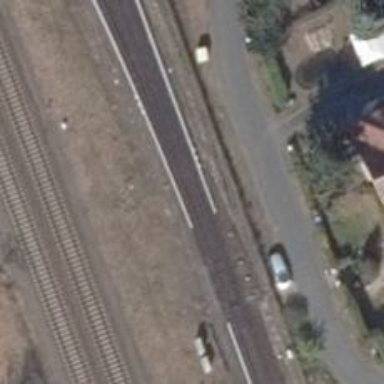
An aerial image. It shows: Railway switch.